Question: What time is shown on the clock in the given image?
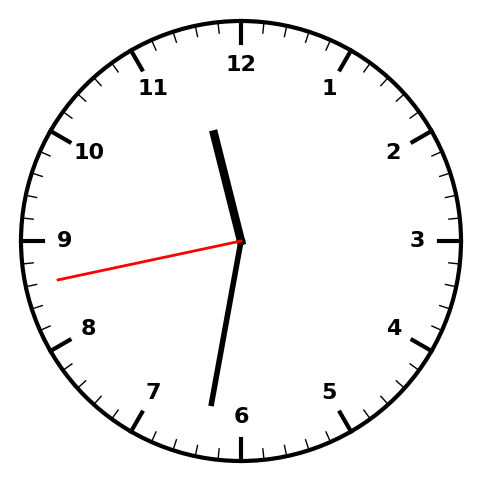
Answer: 11:31:43